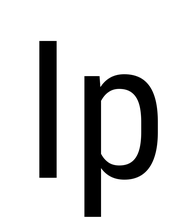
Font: Roboto_Condensed_Regular